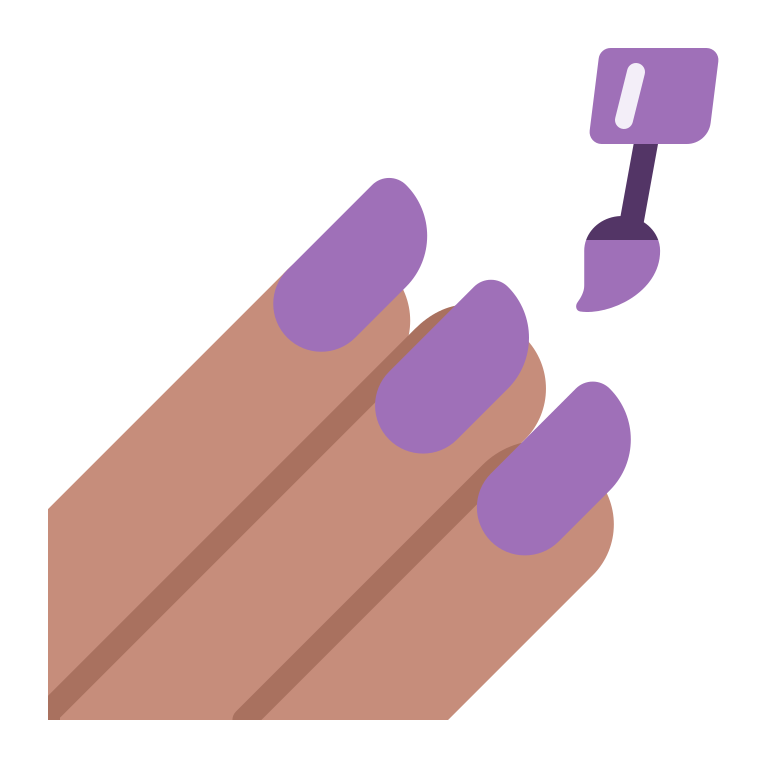
nail polish flat